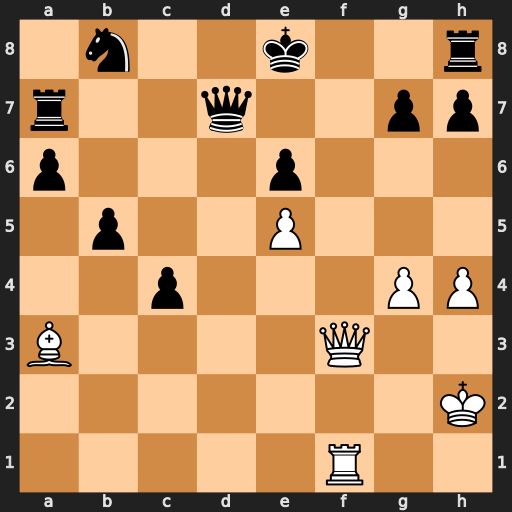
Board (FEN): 1n2k2r/r2q2pp/p3p3/1p2P3/2p3PP/B4Q2/7K/5R2
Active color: w
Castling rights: k
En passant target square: -
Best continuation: Qf8+ Rxf8 Rxf8#